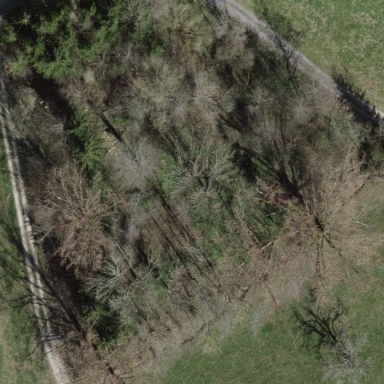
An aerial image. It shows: Forest area.